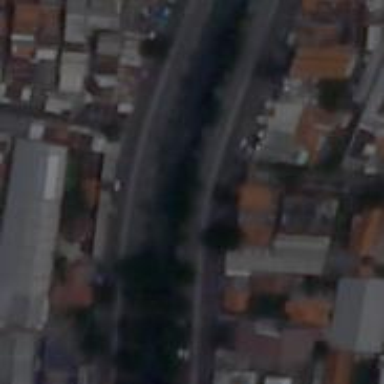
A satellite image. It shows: Secondary road with bridge.